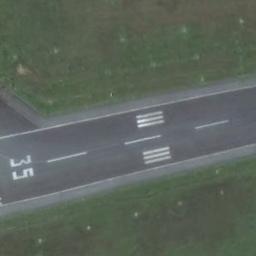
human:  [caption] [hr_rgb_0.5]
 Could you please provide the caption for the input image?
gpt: The runway is surrounded by grass .

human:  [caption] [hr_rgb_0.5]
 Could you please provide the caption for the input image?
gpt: The runway with two touchdown zone markings and the designation marking is 35 .

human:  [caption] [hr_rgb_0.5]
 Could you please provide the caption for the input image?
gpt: Next to the runway is a green lawn with white '35' and short-line signs .

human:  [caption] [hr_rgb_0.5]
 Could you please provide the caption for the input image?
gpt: The runway is on the grass .

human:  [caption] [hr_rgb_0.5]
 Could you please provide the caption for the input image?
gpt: There are green lawns beside the runway with white marks .